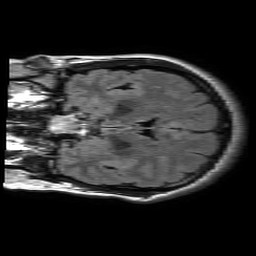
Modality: FLAIR
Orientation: coronal
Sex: female
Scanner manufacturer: philips
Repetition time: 11 s
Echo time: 0.125 s